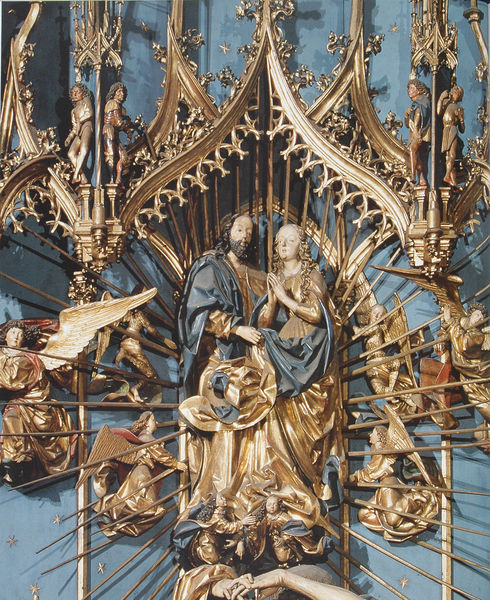
Titel: Hochaltar, Mittelschrein, Himmelfahrt Mariens, von Christus geleitet
Künstler: Veit Stoß
Standort: Krakau
Institution: Pfarrkirche Maria Himmelfahrt
Schlagwörter: blau, blätter, flügel, gott, hand, himmel, mann, umhang, menschen, finger, frau, holz, licht, säulen, rot, hochformat, ornament, bart, blond, architektur, barock, falten, sockel, hände, kirche, gewand, gold, mantel, gewänder, gotik, locken, renaissance, fliegen, engel, nachthimmel, skulptur, statue, hellblau, bogen, figuren, gefaltet, detail, dekor, ornamente, verzierung, bronze, faltenwurf, plastik, foto, vergoldet, stern, strahlen, schweben, sterne, beten, gebet, kranz, ritter, altar, hochaltar, schnitzerei, photo, verziert, plastiken, statuen, christus, jesus, monstranz, sonnenstrahlen, baldachin, auffahrt, heilige, trompeten, gefasst, jünger, heilig, posaune, putten, gothik, maria, madonna, gloriole, fotographie, putti, ikone, schnitzwerk, golf, altarbild, himmelfahrt, josef, joseph, geburt, fialen, jesuskind, spätgotik, katholisch, glorie, strahlenkranz, gespränge, holzschnitzerei, heiligefamilie, skulpturengelschor, engelsflügel, s#ulen, obazda, frühbarock